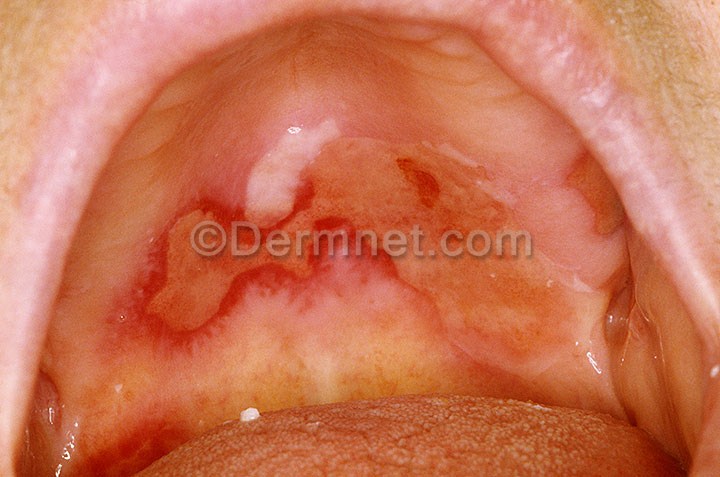
Disease: Bullous Disease Photos